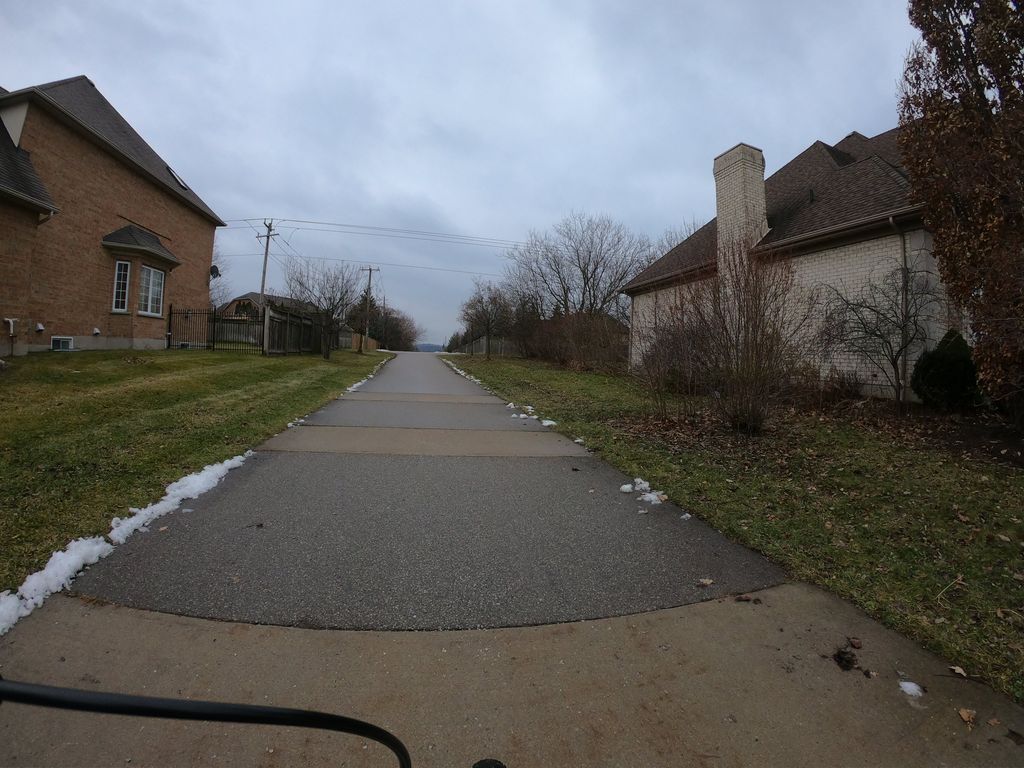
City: kitchener-waterloo